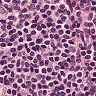
Metastatic tissue present: no